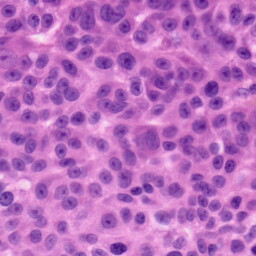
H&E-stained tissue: Skin